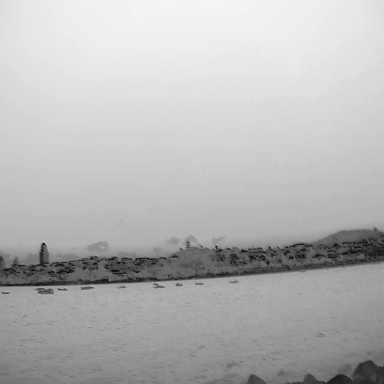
There are eight bulk_carriers in the infrared image.